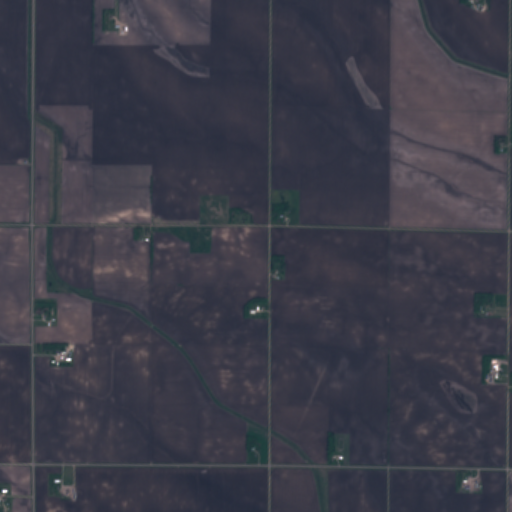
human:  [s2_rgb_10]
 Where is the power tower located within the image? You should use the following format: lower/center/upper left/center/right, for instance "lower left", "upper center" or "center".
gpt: The power tower is located in the right of the image.
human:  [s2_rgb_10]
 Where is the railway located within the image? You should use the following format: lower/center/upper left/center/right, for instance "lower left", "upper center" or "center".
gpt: The railway is located in the lower of the image.
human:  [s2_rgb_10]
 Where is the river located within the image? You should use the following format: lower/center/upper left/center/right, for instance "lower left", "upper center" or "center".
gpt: The river is located in the center left of the image.
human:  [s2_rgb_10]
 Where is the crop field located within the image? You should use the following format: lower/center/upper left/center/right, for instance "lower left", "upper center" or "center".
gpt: There is no crop field in the image.